Question: I am making an android application on a library which will look like this
I need to put all those book dynamically and all should be individually clickable after clicking a single book it will be open through default pdf reader.
My problem is using list view is it possible if not then what will be suitable approach.And please show me some example I can't find any.
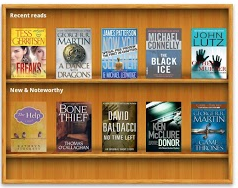
Answer: <URL>. A project by Romain GUy. Worth having a look at the project.
<URL>.
<URL>. Its a read only. open the trunk and copy the code and use the same.
Use a gridview.
<URL>
Universal Image Loadeer.
<URL>.
It is based on Lazy List(works on same principle). But it has lot of other configurations. I would prefer to use Universal Image Loader coz it gives you more configuration options. You can display a error image if downlaod failed. Can display images with rounded corners. Can cache on disc or memory. Can compress image.
In your custom adapter constructor
'''
File cacheDir = StorageUtils.getOwnCacheDirectory(a, "your folder");
// Get singletone instance of ImageLoader
imageLoader = ImageLoader.getInstance();
// Create configuration for ImageLoader (all options are optional)
ImageLoaderConfiguration config = new ImageLoaderConfiguration.Builder(a)
// You can pass your own memory cache implementation
.discCache(new UnlimitedDiscCache(cacheDir)) // You can pass your own disc cache implementation
.discCacheFileNameGenerator(new HashCodeFileNameGenerator())
.enableLogging()
.build();
// Initialize ImageLoader with created configuration. Do it once.
imageLoader.init(config);
options = new DisplayImageOptions.Builder()
.showStubImage(R.drawable.stub_id)//display stub image
.cacheInMemory()
.cacheOnDisc()
.displayer(new RoundedBitmapDisplayer(20))
.build();
'''
In your getView()
'''
ImageView image=(ImageView)vi.findViewById(R.id.imageview);
imageLoader.displayImage(imageurl, image,options);//provide imageurl, imageview and options.
'''
You can configure with other options to suit your needs.
Along with lazy loading/Universal Image Loader you can view holder for smooth scrolling and performance. <URL>.
Edit:
<URL>. Link to download as zip.